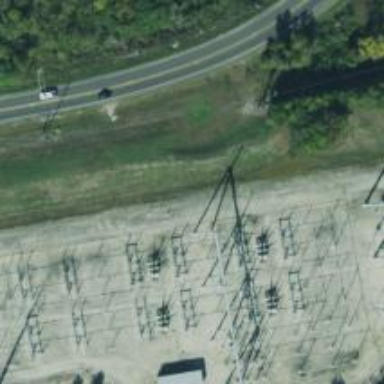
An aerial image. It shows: Power substation.